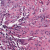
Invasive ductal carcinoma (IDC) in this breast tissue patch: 0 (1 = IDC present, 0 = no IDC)